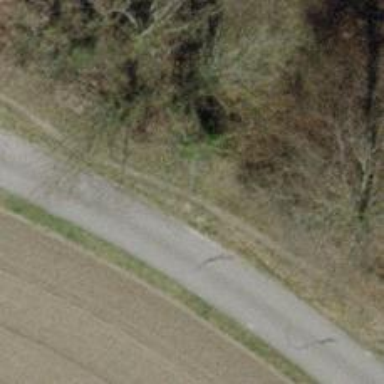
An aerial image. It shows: Path covered with grass.